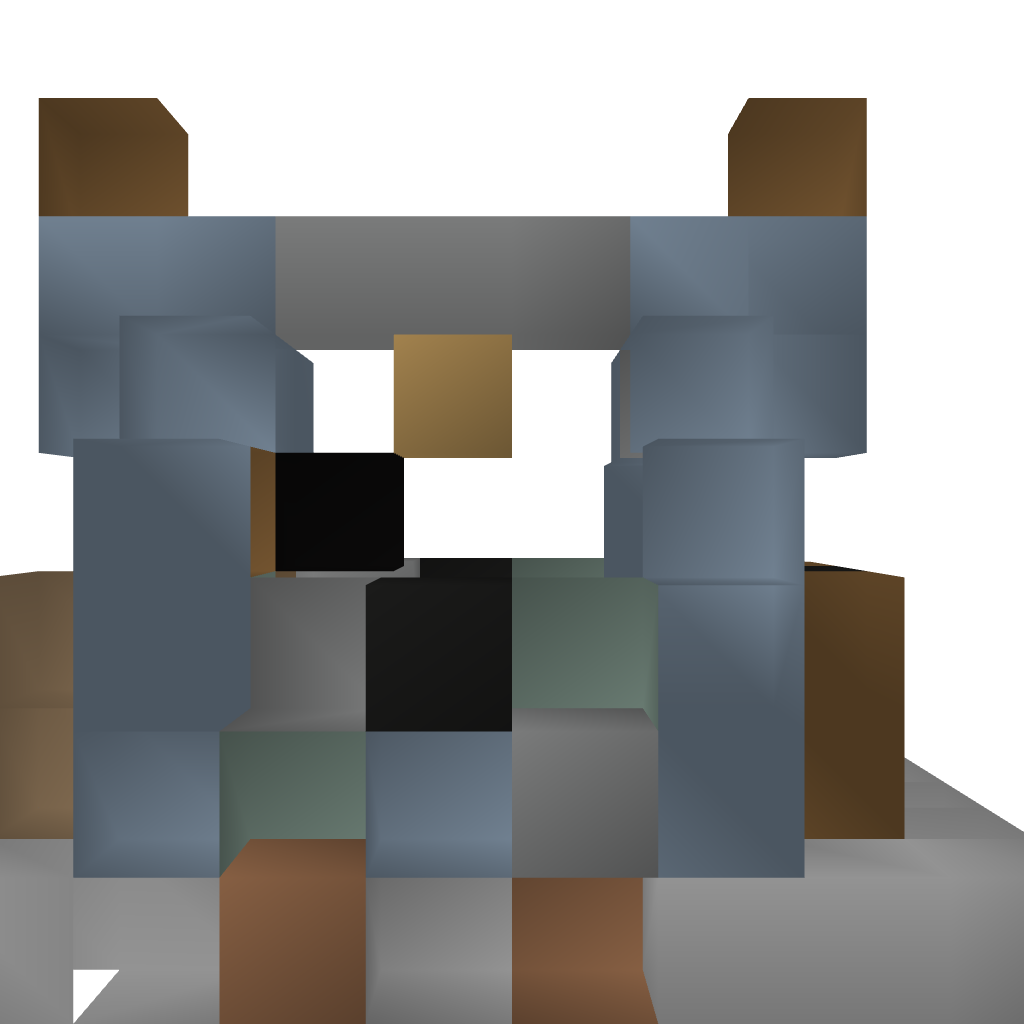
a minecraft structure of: Small House